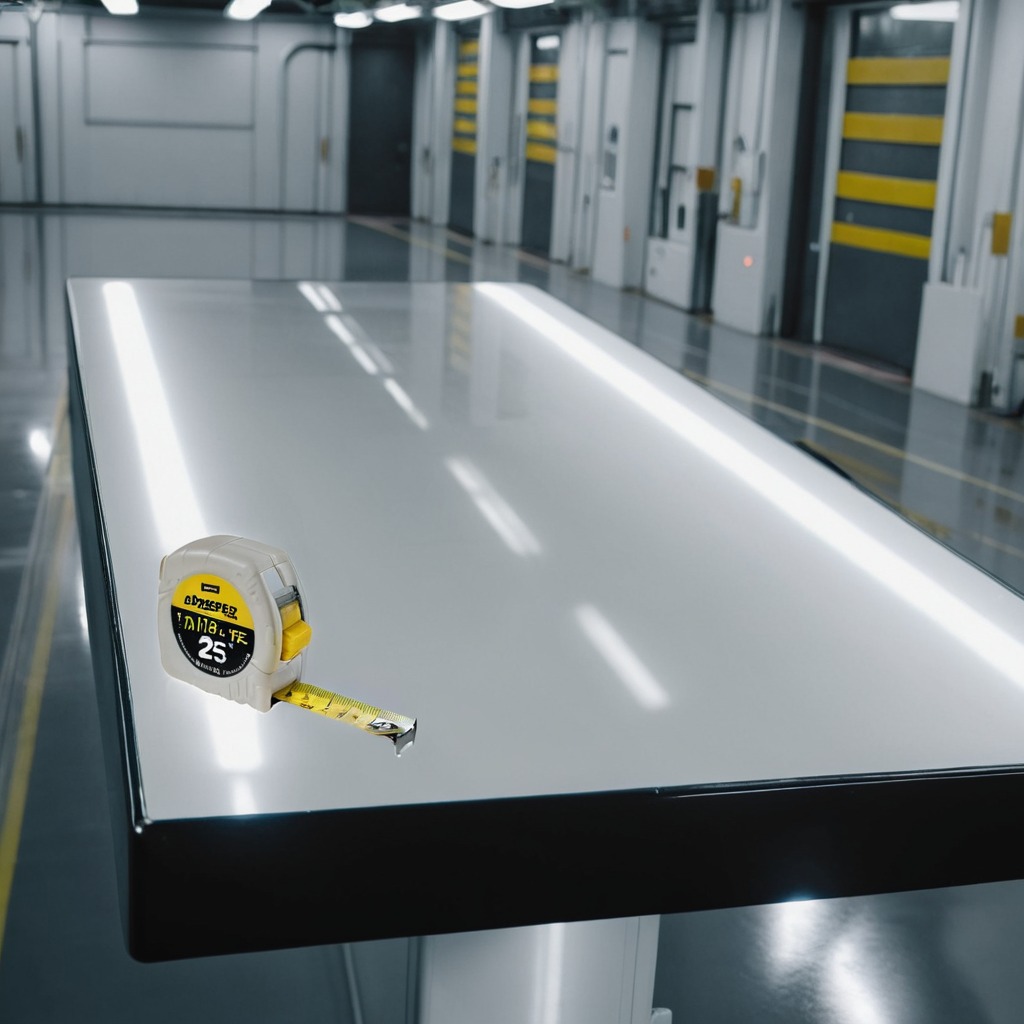
A measuring tape is lying on a table in a ship maintenance bay.